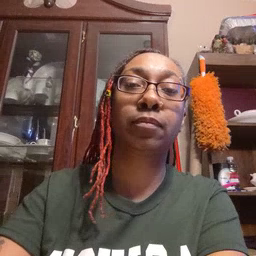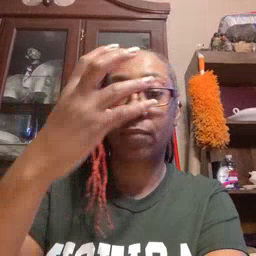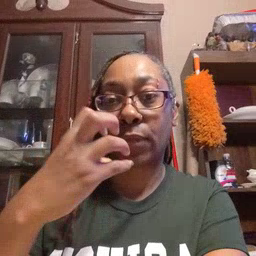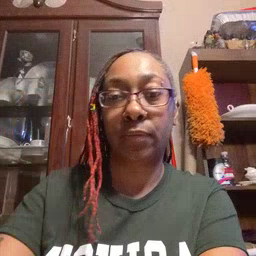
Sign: mad